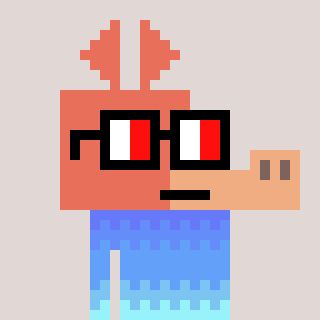
a pixel art character with square glasses with black frames and red eyes, a aardvark-shaped head and a darkpink-colored body on a warm background